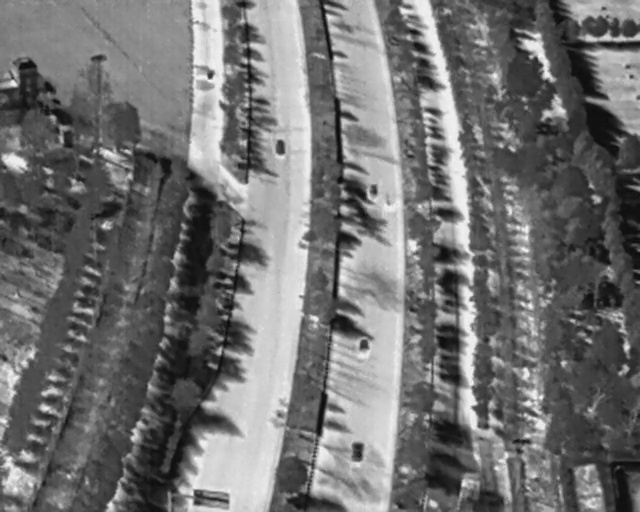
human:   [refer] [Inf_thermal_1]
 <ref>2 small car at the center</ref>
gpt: <box>[[55, 66, 58, 68, 2], [57, 36, 59, 37, 2]]</box>